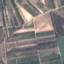
Land use / land cover: PermanentCrop